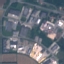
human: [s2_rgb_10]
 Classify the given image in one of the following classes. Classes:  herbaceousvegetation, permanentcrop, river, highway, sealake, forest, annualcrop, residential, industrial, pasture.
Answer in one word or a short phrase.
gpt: Industrial